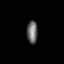
Tissue: lung
Cell type: Fibroblasts
Senescence score: 0.5416
Nuclear area (px): 243
Mean DAPI intensity: 105.798